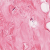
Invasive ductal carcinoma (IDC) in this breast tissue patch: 0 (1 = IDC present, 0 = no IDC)